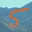
Label: 5